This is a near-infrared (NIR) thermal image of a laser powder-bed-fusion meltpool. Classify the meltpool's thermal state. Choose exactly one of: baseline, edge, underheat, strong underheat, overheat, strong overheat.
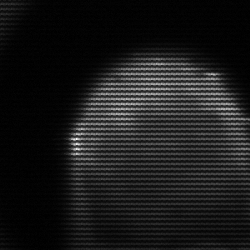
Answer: edge